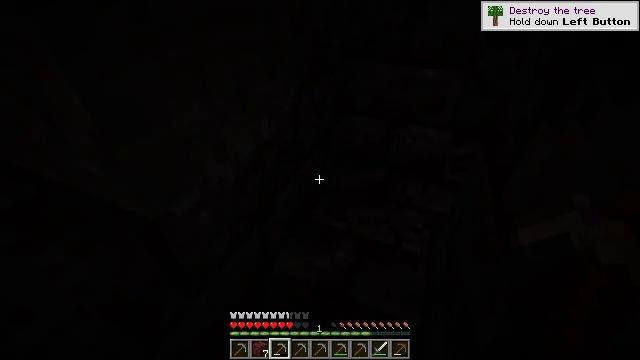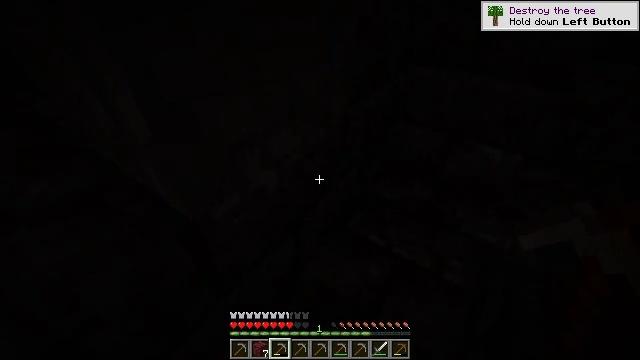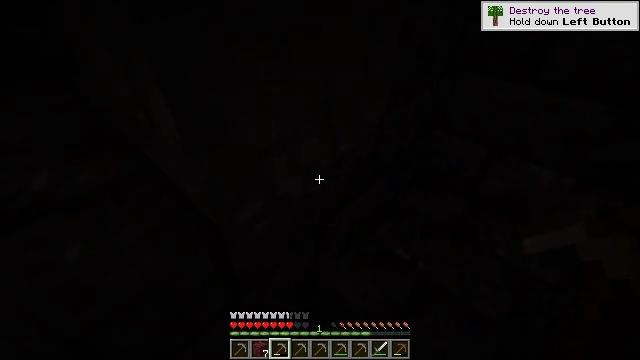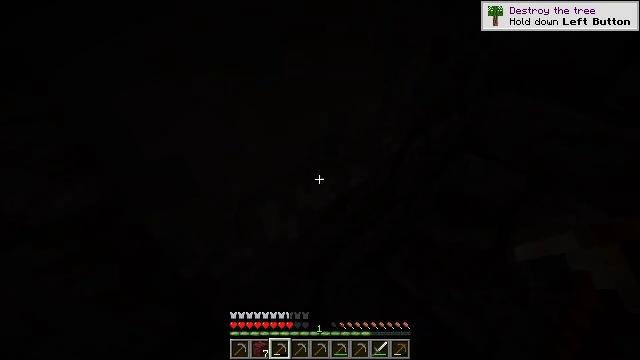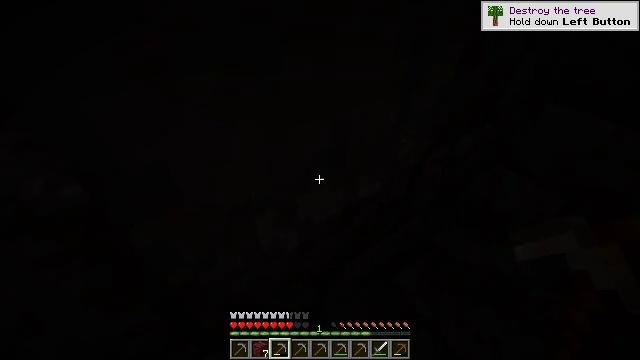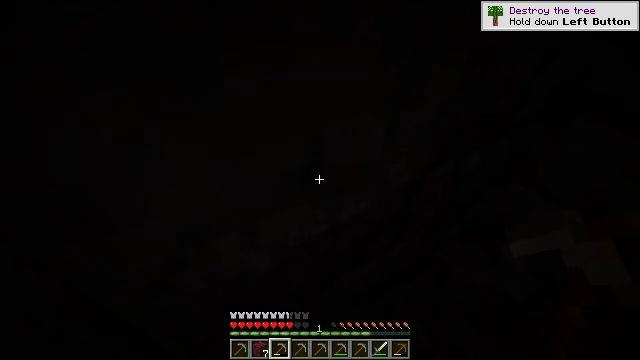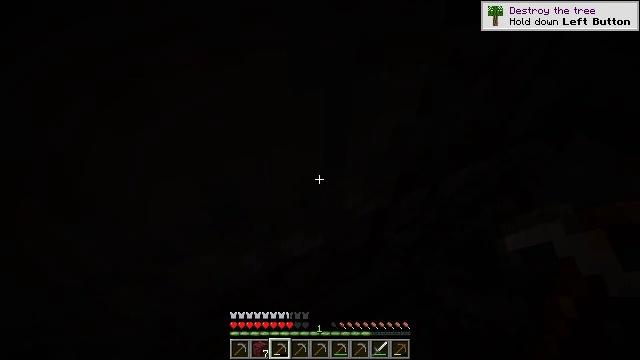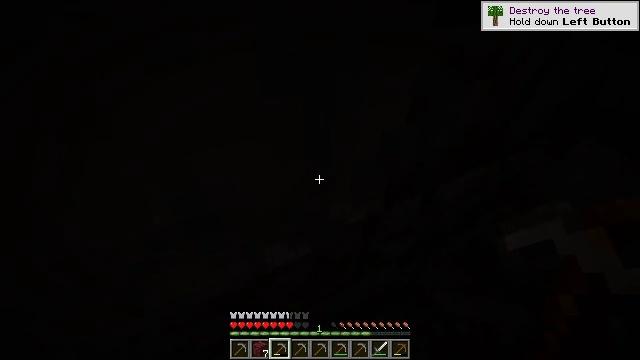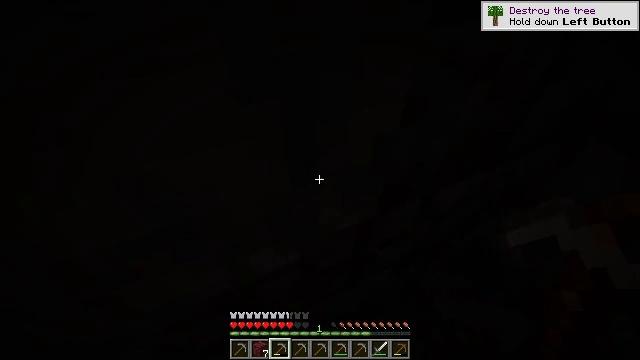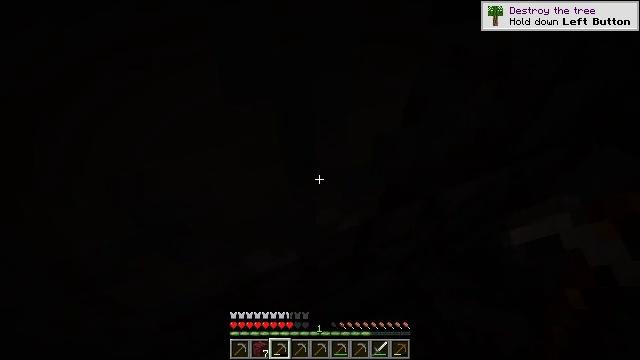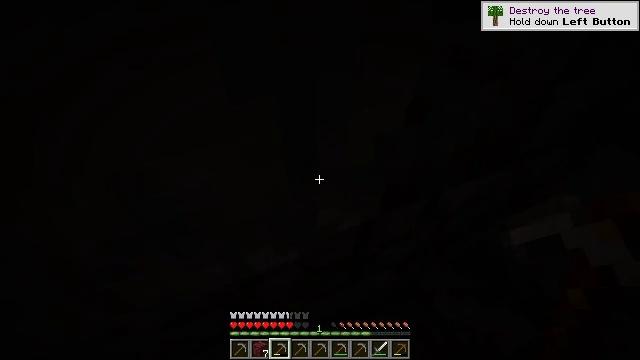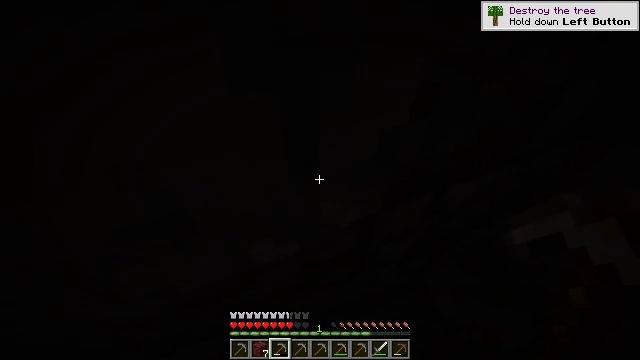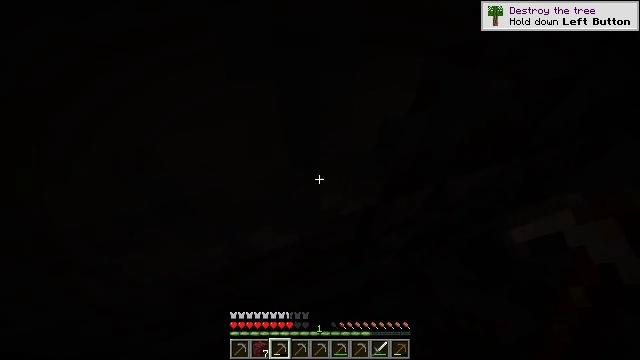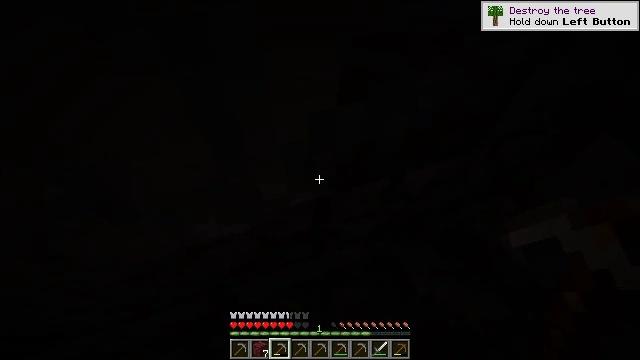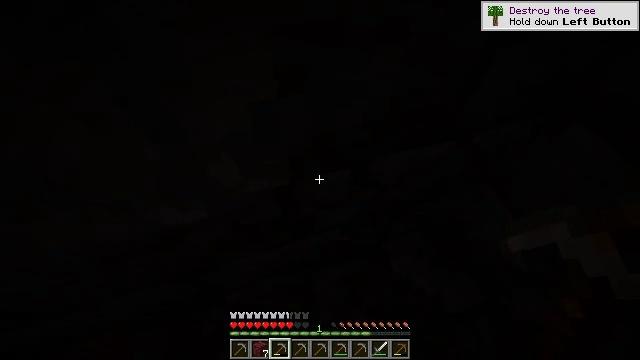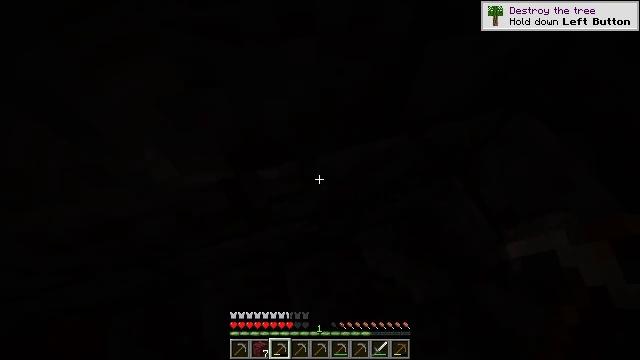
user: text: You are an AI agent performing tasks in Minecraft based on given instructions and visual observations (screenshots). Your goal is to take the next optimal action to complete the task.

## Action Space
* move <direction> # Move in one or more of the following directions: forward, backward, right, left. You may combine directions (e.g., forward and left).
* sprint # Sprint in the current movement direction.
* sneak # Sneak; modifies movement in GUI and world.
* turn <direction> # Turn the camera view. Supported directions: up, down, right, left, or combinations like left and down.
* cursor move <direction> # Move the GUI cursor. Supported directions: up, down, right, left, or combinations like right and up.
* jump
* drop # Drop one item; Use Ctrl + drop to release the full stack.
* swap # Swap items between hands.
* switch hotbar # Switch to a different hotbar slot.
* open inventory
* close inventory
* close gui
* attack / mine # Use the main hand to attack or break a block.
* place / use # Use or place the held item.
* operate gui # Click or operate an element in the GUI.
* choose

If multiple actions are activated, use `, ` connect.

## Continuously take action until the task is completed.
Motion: motion action
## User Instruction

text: Mine cracked polished blackstone bricks from a fortress.
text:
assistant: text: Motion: move forward, turn left
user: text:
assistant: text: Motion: move forward, turn left
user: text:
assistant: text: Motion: move forward and move right, turn left
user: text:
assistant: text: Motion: move forward and move right, turn left and down
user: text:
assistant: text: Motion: move forward and move right, turn left and down
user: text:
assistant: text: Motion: turn left
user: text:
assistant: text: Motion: turn left
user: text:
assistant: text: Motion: turn left
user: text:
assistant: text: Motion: turn left
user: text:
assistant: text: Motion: no_op
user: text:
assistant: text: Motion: turn left and down
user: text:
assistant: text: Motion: move right, turn left and down
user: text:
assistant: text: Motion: move right, turn left and down
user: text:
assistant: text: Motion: move right, turn left and down
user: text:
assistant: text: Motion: turn left and down
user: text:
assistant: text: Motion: turn left and down
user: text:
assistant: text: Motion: turn left and down
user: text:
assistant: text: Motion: turn left and down
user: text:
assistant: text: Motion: no_op
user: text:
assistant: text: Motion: attack / mine
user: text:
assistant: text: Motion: attack / mine
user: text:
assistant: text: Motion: turn left, attack / mine
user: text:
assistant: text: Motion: turn left, attack / mine
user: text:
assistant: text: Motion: attack / mine
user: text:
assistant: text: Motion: attack / mine
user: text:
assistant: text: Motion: attack / mine
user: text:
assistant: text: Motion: attack / mine
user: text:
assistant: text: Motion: attack / mine
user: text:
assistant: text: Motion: turn left, attack / mine
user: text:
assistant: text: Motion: turn left, attack / mine